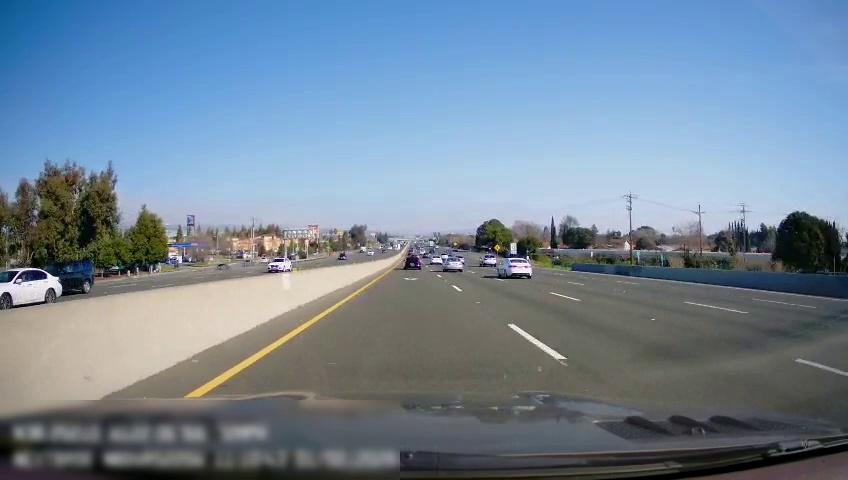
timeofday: Day
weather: Sunny
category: Drivable Space
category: Drivable Space
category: Vehicles | Car
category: Vehicles | Car
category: Vehicles | Car
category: Vehicles | Car
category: Vehicles | Car
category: Vehicles | Car
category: Vehicles | Car
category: Vehicles | Car
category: Vehicles | SUV
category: Vehicles | Car
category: Vehicles | Car
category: Lanes | Alternate Lane
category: Lanes | Current Lane
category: Lanes | Current Lane
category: Lanes | Alternate Lane
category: Lanes | Alternate Lane
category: Lanes | Alternate Lane
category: Lanes | Opposite Lane
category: Lanes | Opposite Lane
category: Lanes | Opposite Lane